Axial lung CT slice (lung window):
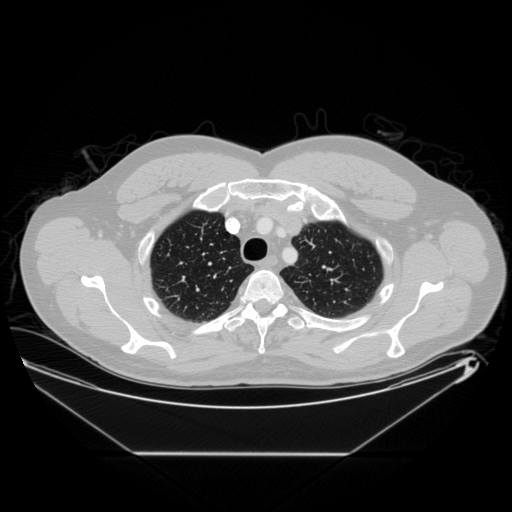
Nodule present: no